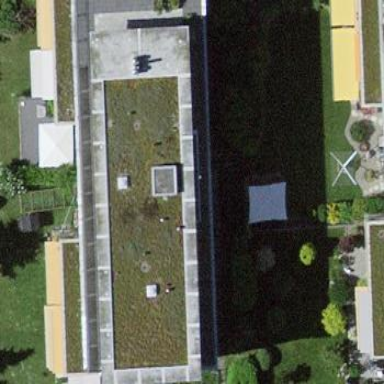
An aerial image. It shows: Apartment building with flat roof.